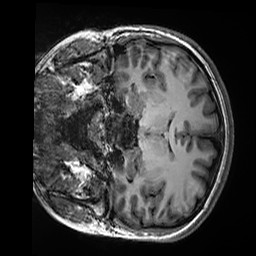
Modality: T1w
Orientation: coronal
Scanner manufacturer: siemens
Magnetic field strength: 3 T
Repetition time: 2.5 s
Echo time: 0.00299 s